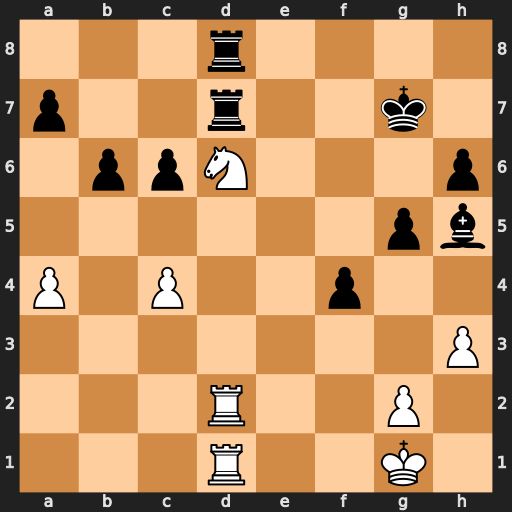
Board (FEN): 3r4/p2r2k1/1ppN3p/6pb/P1P2p2/7P/3R2P1/3R2K1
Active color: w
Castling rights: -
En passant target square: -
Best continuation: Nf5+ Kf6 Rxd7 Bxd1 Rxd8